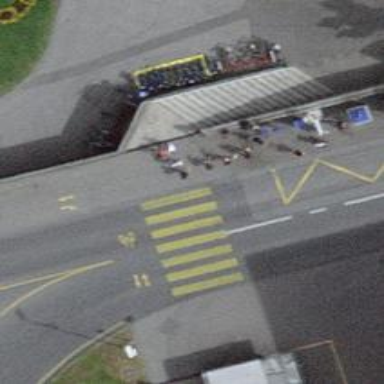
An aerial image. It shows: Uncontrolled zebra crossing with notable zebra markings.